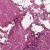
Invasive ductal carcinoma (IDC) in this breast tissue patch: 0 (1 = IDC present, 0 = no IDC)